Question: I have a simple ajax method in my MVC.Net project which adds entries to a calendar, but when I run the following code:
'''
sDate = new Date(jQuery(".datepicker").val());
var args = { startdate: date.toDateString(), starttime: jQuery('#ddlFrom').val(), endtime: jQuery('#ddlTo').val() };
var action = "/EventController/AddEvent/";
jQuery.post(action, args,
function (response) {
console.log(response);
if (response == "") {
jQuery('#js_divSuccess').show();
} else {
jQuery('#divError').text(response);
}
});
'''
It first does the following (looking in firebug):

Why does it make a redirect on a post?
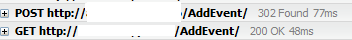
Answer: You must accidentally have the redirect (instead of forward) in that controller API on the server-side.